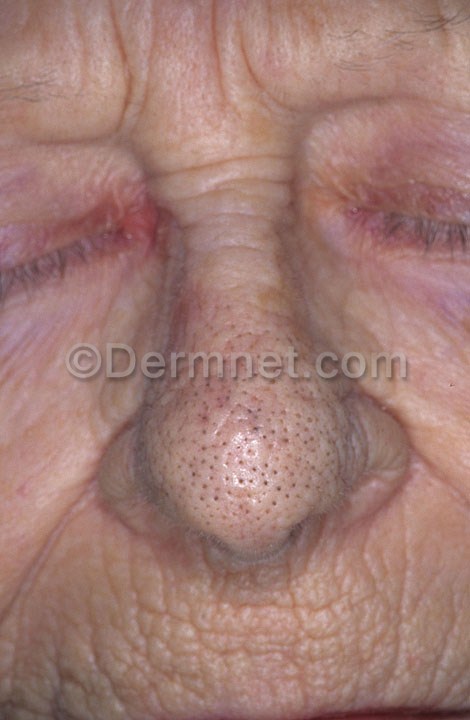
Disease: Light Diseases and Disorders of Pigmentation